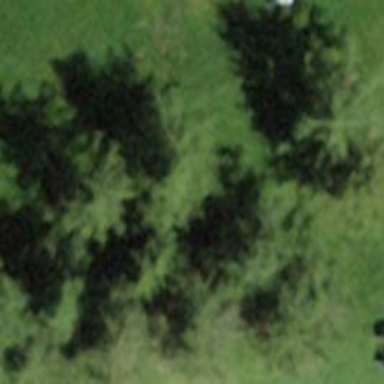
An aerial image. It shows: Needle-leaved tree in nature.